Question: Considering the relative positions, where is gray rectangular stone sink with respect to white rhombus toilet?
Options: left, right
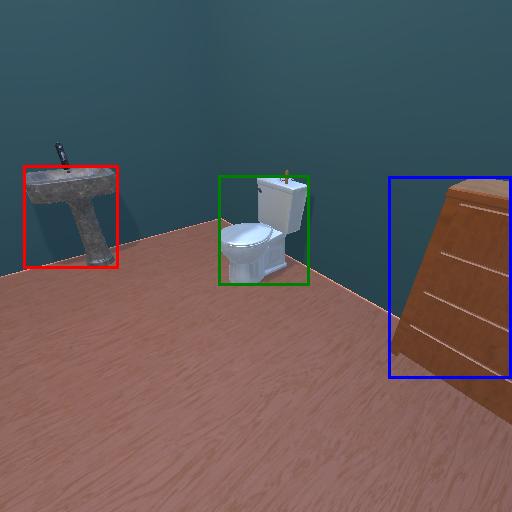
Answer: left